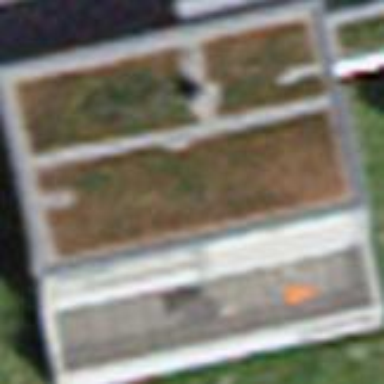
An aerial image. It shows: Building.